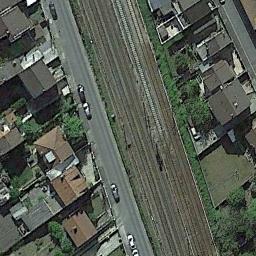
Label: railway